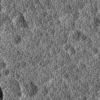
Label: not_dusty